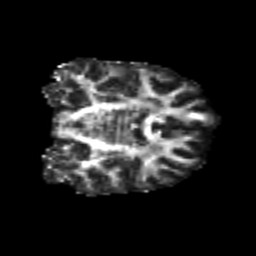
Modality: FA
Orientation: coronal
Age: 25
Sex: male
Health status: healthy
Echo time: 0.074 s